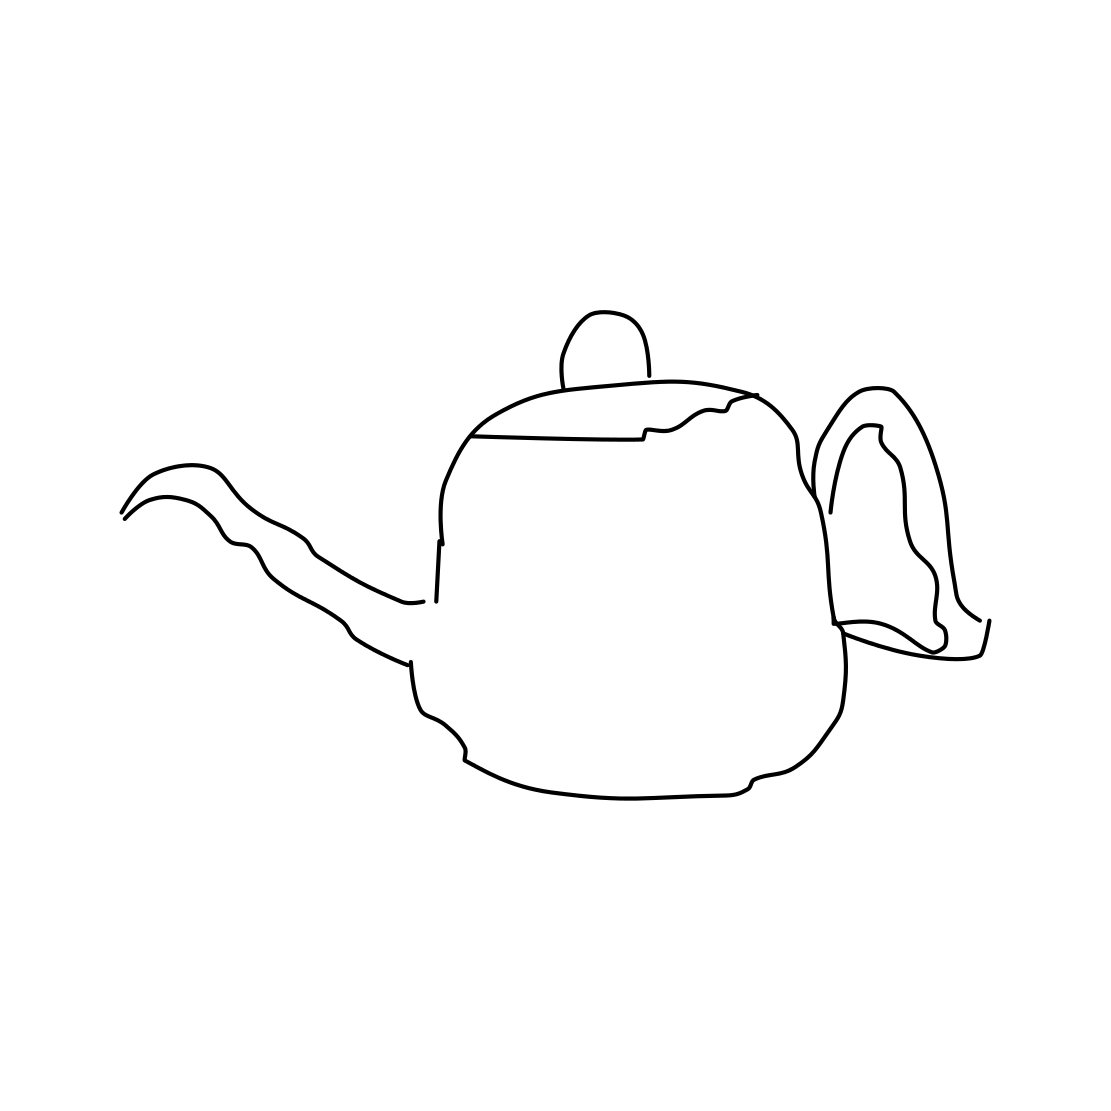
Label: teapot